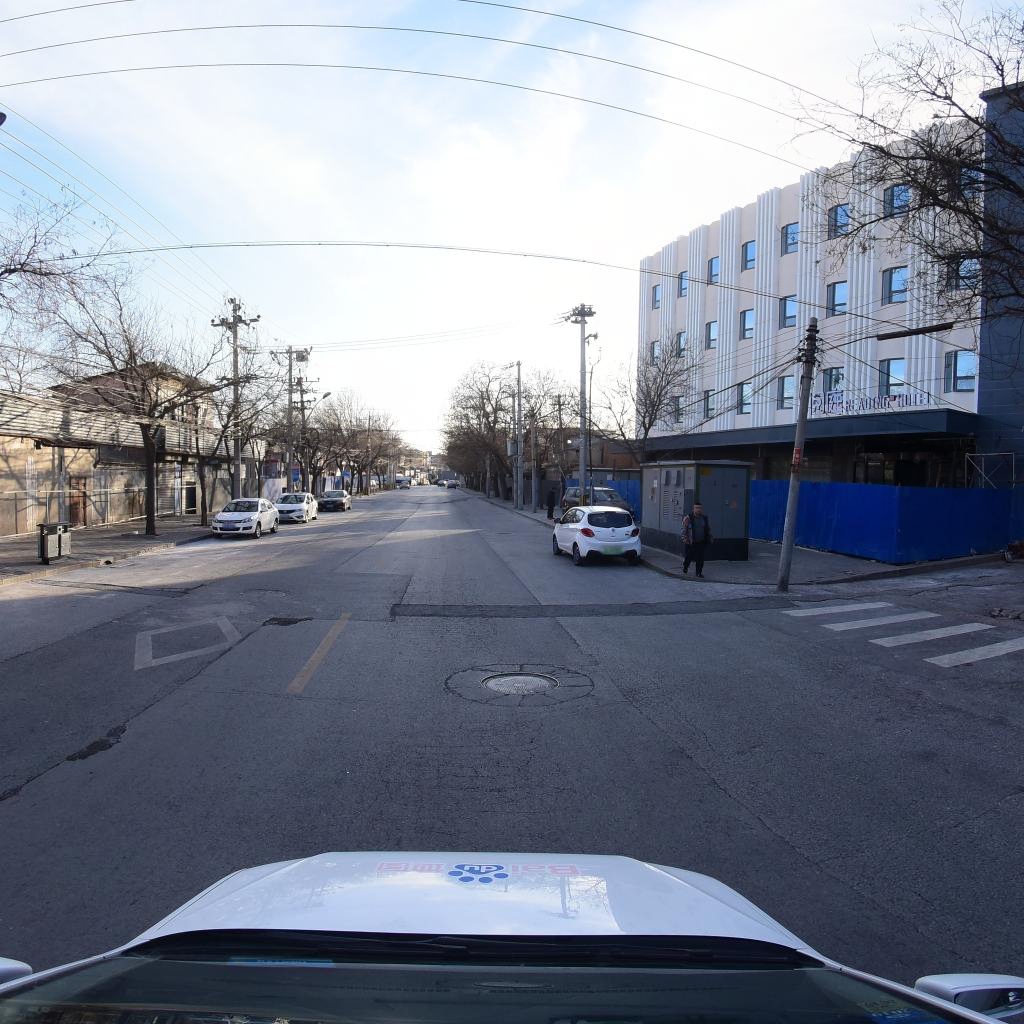
Region: Fengtai
Road damage annotations: longitudinal crack, longitudinal crack, longitudinal crack, pothole, transverse crack, alligator crack, transverse crack, manhole cover, longitudinal crack, manhole cover, pothole, longitudinal crack, longitudinal crack